Question: I have created executable jar from my java project in eclipse. On double click it runs just fine, but via command line it returns some errors.
Tried:
'''
c:\>myFile.jar
c:\>"myFile.jar"
c:\>java -jar myFile.jar //here i can see the errors
'''

How can i run the file via cmd like I double clicked it?
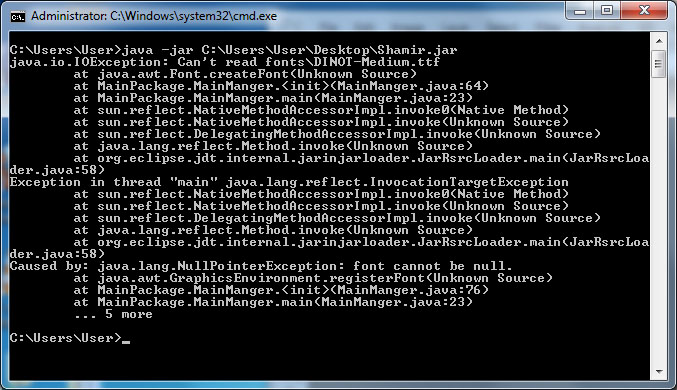
Answer: You're in the wrong folder. try
'''
cd Desktop
'''
and call java -jar
I assume that the folder Desktop/fonts exists.